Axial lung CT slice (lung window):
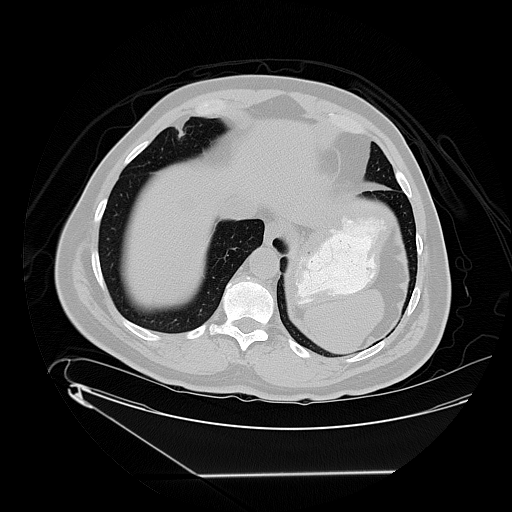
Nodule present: no